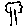
Label: tree